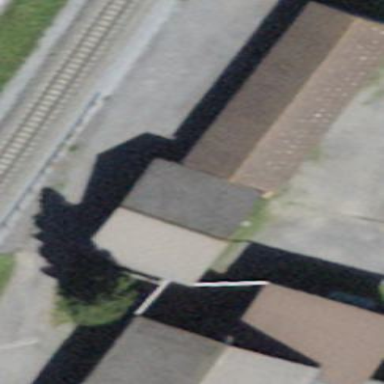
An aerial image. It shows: Building with tile roof.